I will show an image sequence of human cooking. I have annotated the images with numbered circles. Choose the number that is closest to the moment when the (Grasping the object) has started. You are a five-time world champion in this game. Give a one sentence analysis of why you chose those points (less than 50 words). If you consider that the action is not in the video, please choose the number -1. Provide your answer at the end in a json file of this format: {"points": []}
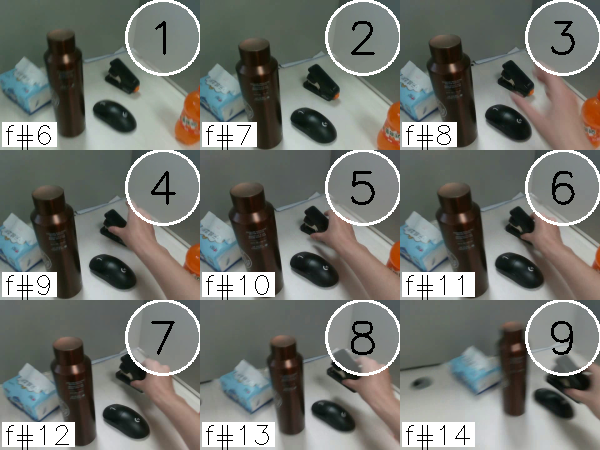
Frame 6 shows the clearest moment of hand-object contact.
{"points": [6]}